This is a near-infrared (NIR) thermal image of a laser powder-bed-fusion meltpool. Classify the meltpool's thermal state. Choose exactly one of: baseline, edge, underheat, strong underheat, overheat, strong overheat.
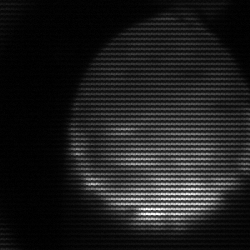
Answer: edge